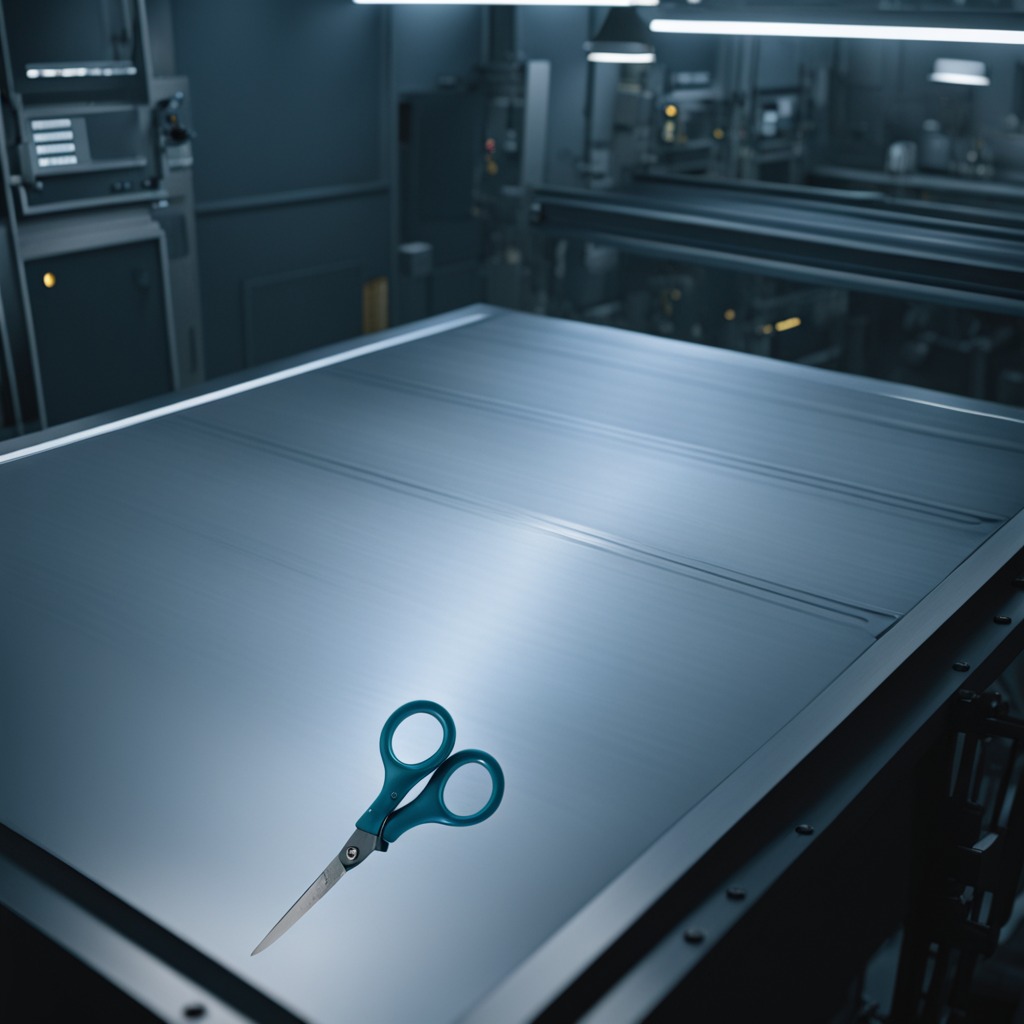
A scissor lying on the metal table in a machine shop under fluorescent lights.